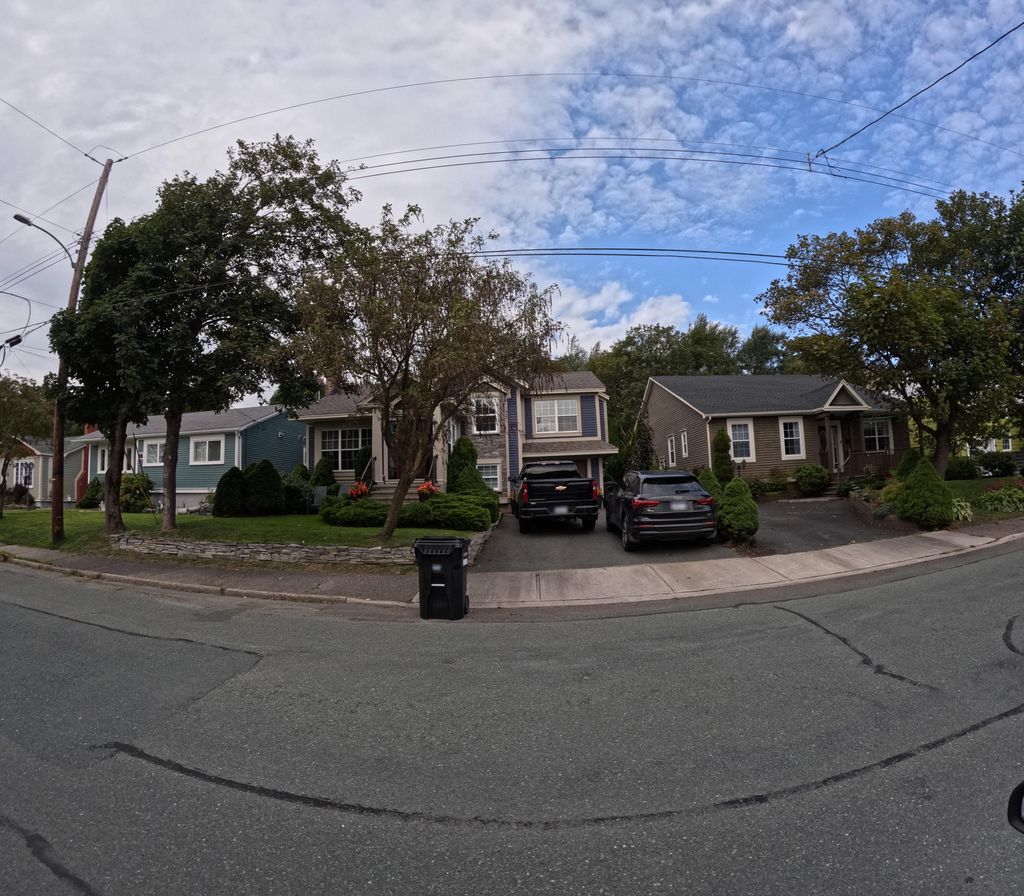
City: st_johns